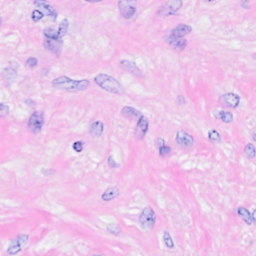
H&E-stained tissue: Breast